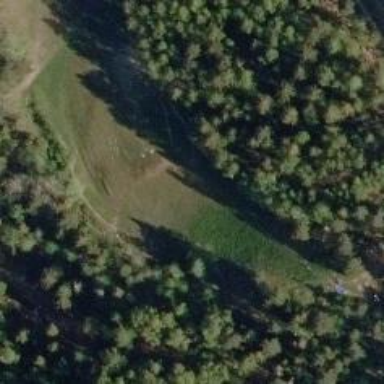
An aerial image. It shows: Path leading to disc golf hole.